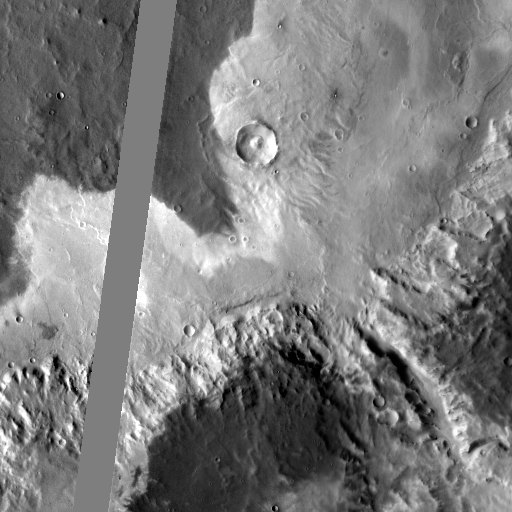
Crater classes present: Background, Other, Layered